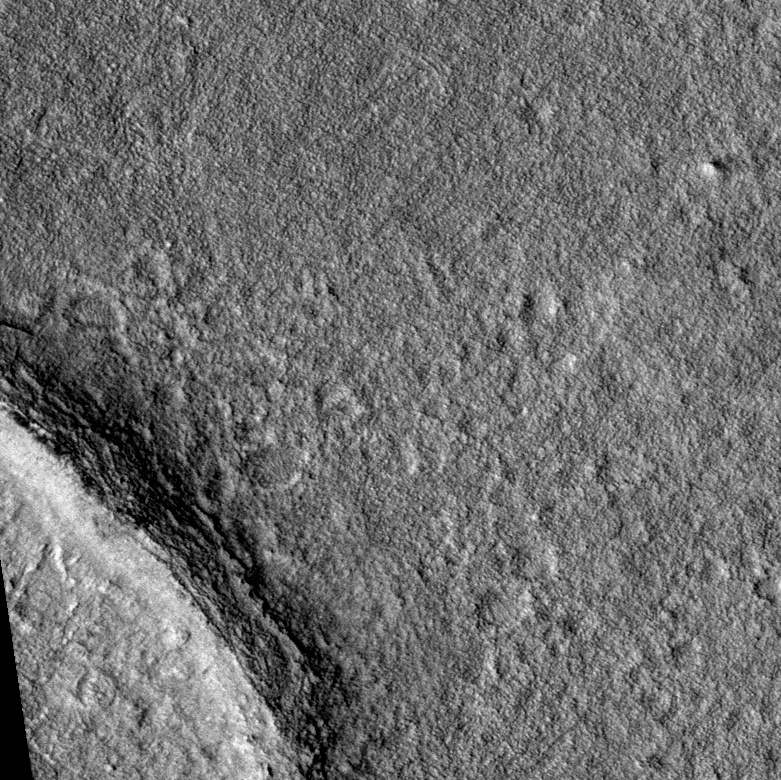
Label: dustdevil